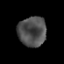
Tissue: prostate
Cell type: Myeloid cells
Senescence score: 0.3496
Nuclear area (px): 818
Mean DAPI intensity: 79.32